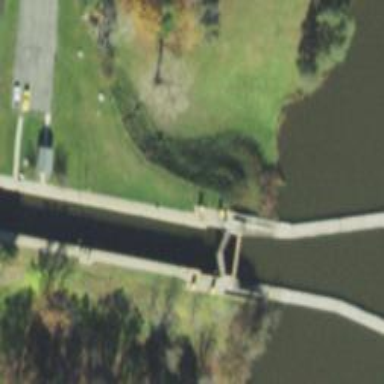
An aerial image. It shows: Lock gate on waterway.